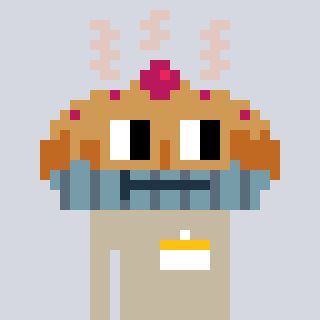
a pixel art character with square brown glasses, a pie-shaped head and a bege-colored body on a cool background